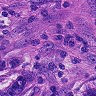
Metastatic tissue present: yes